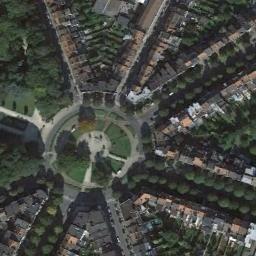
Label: roundabout